Question: I am creating a "yes" and "no" UIButton in a universal device app in my viewDidLoad, like so:
'''
let yesUnpressedTexture = UIImage(contentsOfFile:NSBundle.mainBundle().resourcePath!.stringByAppendingPathComponent("yesButtonUnpressed.png"))!
let yesPressedTexture = UIImage(contentsOfFile:NSBundle.mainBundle().resourcePath!.stringByAppendingPathComponent("yesButtonPressed.png"))!
let buttonWidth = yesUnpressedTexture.size.width
var yesButton = UIButton.buttonWithType(UIButtonType.Custom) as! UIButton
yesButton.setImage(yesUnpressedTexture, forState: UIControlState.Normal)
yesButton.setImage(yesPressedTexture, forState: UIControlState.Highlighted)
yesButton.frame = CGRect(x: device.x/2 - buttonWidth * worldScale - worldScale * 40, y: device.y/2 - worldScale * 50, width: buttonWidth * worldScale, height: worldScale * 200)
yesButton.addTarget(self, action: "deleteProgress:", forControlEvents: UIControlEvents.TouchUpInside)
self.deleteView.addSubview(yesButton)
let noUnpressedTexture = UIImage(contentsOfFile:NSBundle.mainBundle().resourcePath!.stringByAppendingPathComponent("noButtonUnpressed.png"))!
let noPressedTexture = UIImage(contentsOfFile:NSBundle.mainBundle().resourcePath!.stringByAppendingPathComponent("noButtonPressed.png"))!
var noButton = UIButton.buttonWithType(UIButtonType.Custom) as! UIButton
noButton.frame = CGRect(x: device.x/2 + worldScale * 40, y: device.y/2 - worldScale * 50, width: buttonWidth * worldScale, height: worldScale * 200)
noButton.setImage(noUnpressedTexture, forState: UIControlState.Normal)
noButton.setImage(noPressedTexture, forState: UIControlState.Highlighted)
noButton.addTarget(self, action: "cancelDelete:", forControlEvents: UIControlEvents.TouchUpInside)
self.deleteView.addSubview(noButton)
'''
They load and work correctly when testing on my iPad, however something strange happens when I test on any iPhone simulator. If you move your finger off of either button to cancel the touch, you have to move it significantly away from the button to do so. The respective button stays highlighted until the users finger is outside of the highlighted box I have shown in the photo.

Anyone know how to fix this?
I have tried setting the frame by using CGRectMake but there is no change.
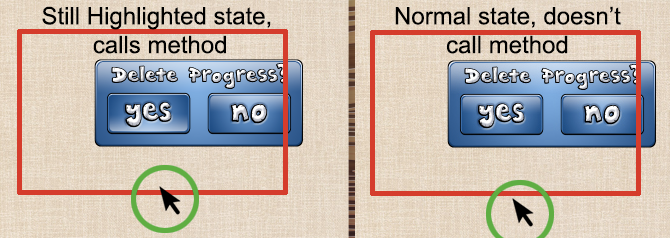
Answer: This is actually a feature of the OS and how touch events work. When you touch a 'UIControl' (a 'UIButton' in your case), the OS starts tracking your touch and movements and there's a predefined bounding rect around your control. Only after you move your finger outside this bound, the touch is considered to have exited the control - this is when the control loses it's focus (highlight) and also 'TouchDragExit' and 'TouchDragOutside' events are triggered.
If you want to change this, you can customize the tracking behavior by creating a 'UIButton' subclass and overriding the 'continueTrackingWithTouch(_:withEvent:)' method so you can end the tracking based on your own logic.